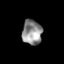
Tissue: prostate
Cell type: T cells
Senescence score: 0.3419
Nuclear area (px): 479
Mean DAPI intensity: 143.309